Question: I am a database designer with an existencial doubt.
If you have a table1 that must have a relation with table2 or (exclusive or, one or another) table3,
-
Is knokn that nullable indexed fields (option A table1) are a bad decision (see O'Reilly High Performance MySQL Chapter 3 or <URL>...
Academical choice would be B, but i would like a real world explanation if it is really better for high performance or not.
Thanks in advance!!
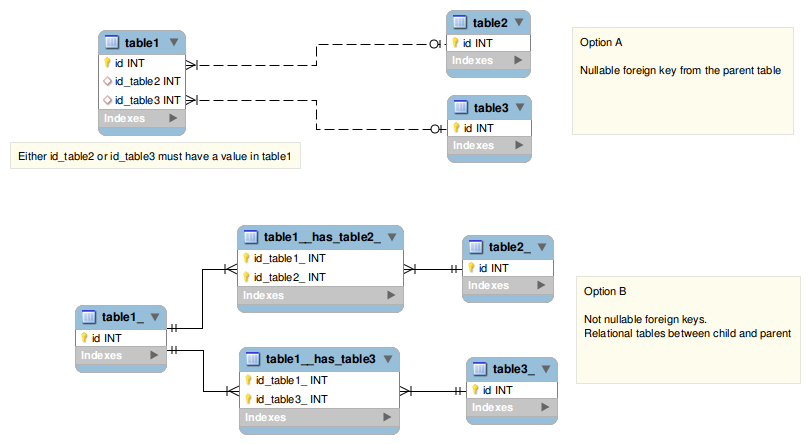
Answer: Avoid nullable "foreign keys". They have multiple disadvantages.
The constraint on a referencing row is not always enforced when the foreign key contains a null. However, that default behaviour is not consistent between different DBMSs. Some DBMSs support configuration options to change the behaviour of nullable foreign keys and some do not. SQL developers and users may therefore be unclear about what a nullable foreign key constraint actually means from a data integrity perspective. Porting the database between DBMS products or even between different servers using the same product could give inconsistent results.
Database design tools, integration tools and other software don't always support them correctly and the results they produce may be wrong.
Foreign keys are frequently used in joins and other query logic, compounding the problems for users who think the constraint is in effect when it isn't.
In logical terms, a nullable "foreign key" constraint doesn't make much logical sense. According to the SQL standard such a constraint may not be violated even if the table being referenced is empty. That contradicts one of the most common alleged justifications for using a null - that it represents the "unknown" case. If there are no valid values of X then any "unknown" X certainly cannot be a valid value - and yet SQL will permit it.
It's unnecessary. You can always construct the tables so that a null isn't needed. In the interests of simplicity and accuracy it is therefore better to leave nulls out than put them in.